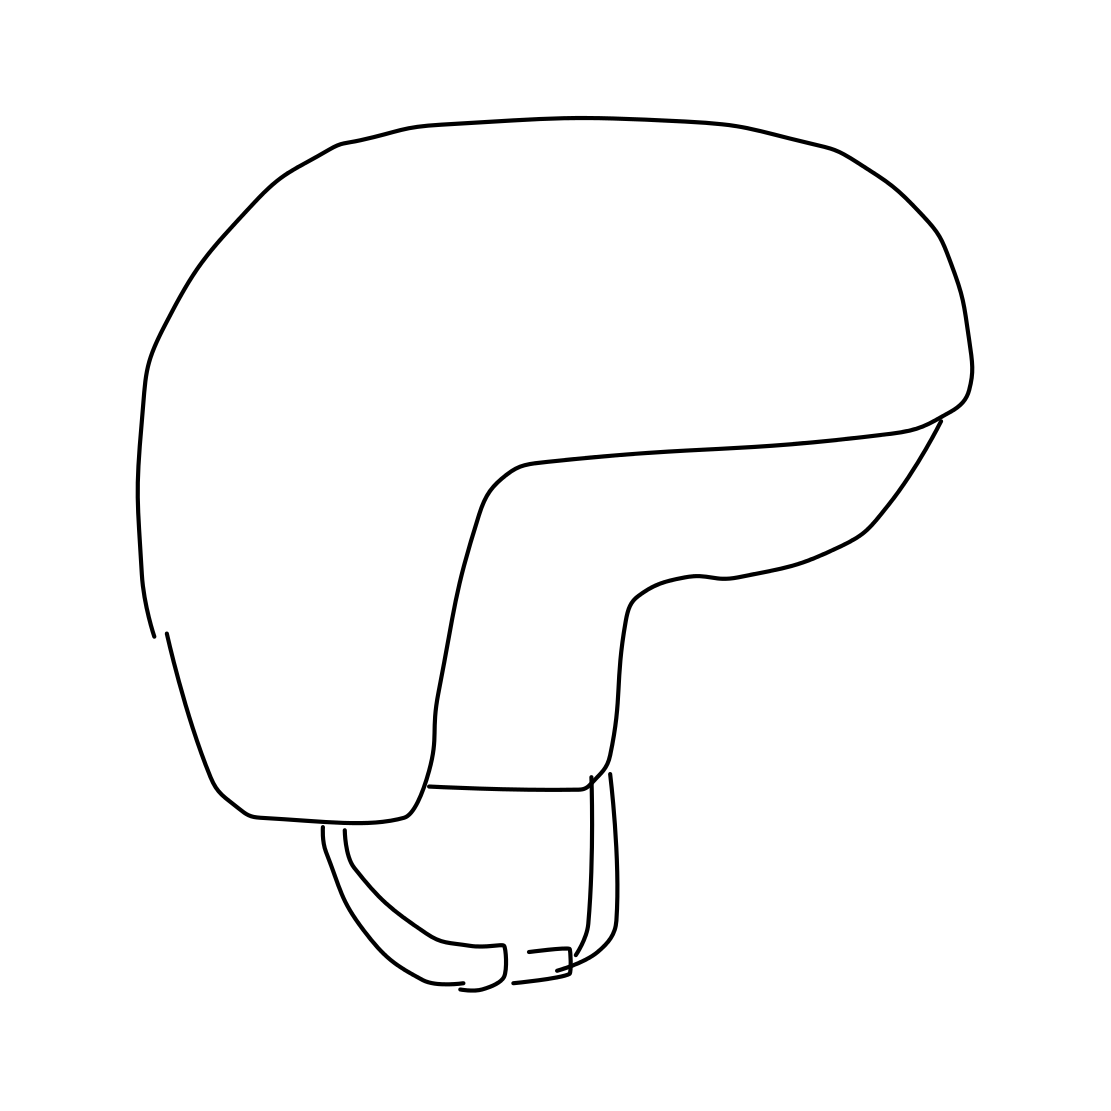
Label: helmet